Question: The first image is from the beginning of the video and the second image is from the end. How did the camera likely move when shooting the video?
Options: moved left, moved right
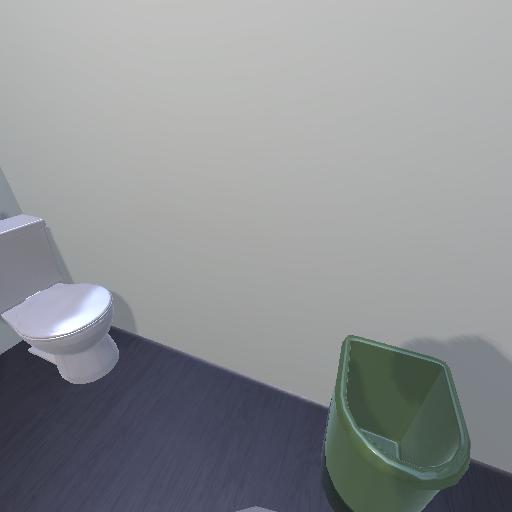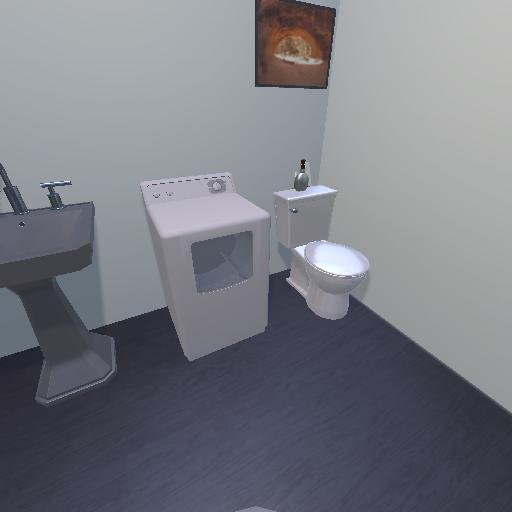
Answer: moved left